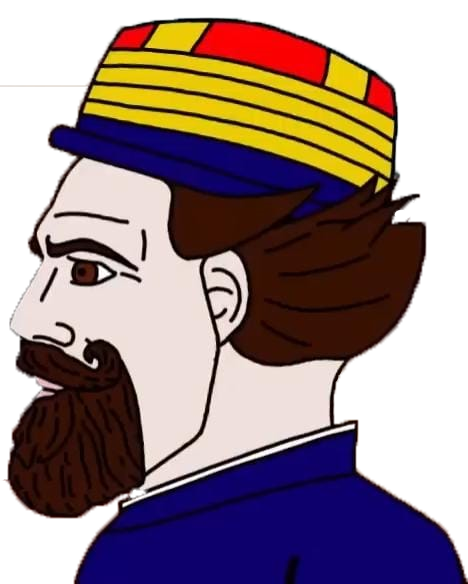
Label: 4_Yes_Chad